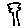
Label: tree